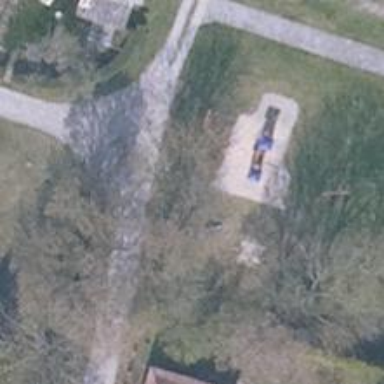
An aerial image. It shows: Playground area for leisure land.